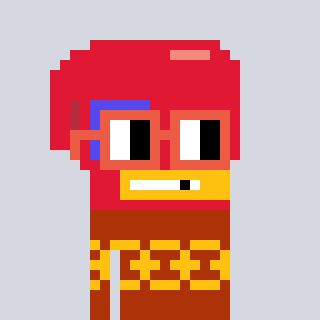
a pixel art character with square orange glasses, a boxing glove-shaped head and a hotbrown-colored body on a cool background